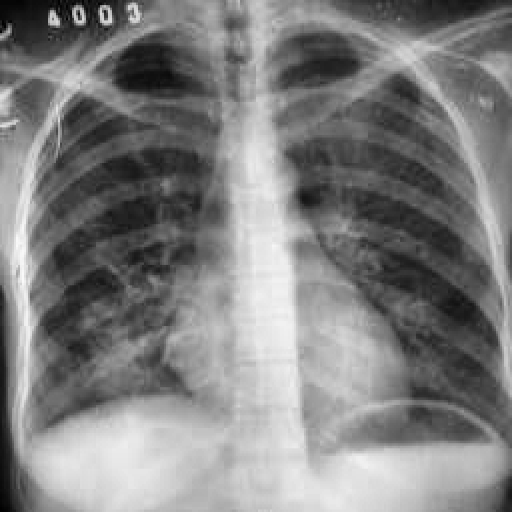
Finding: TUBERCULOSIS